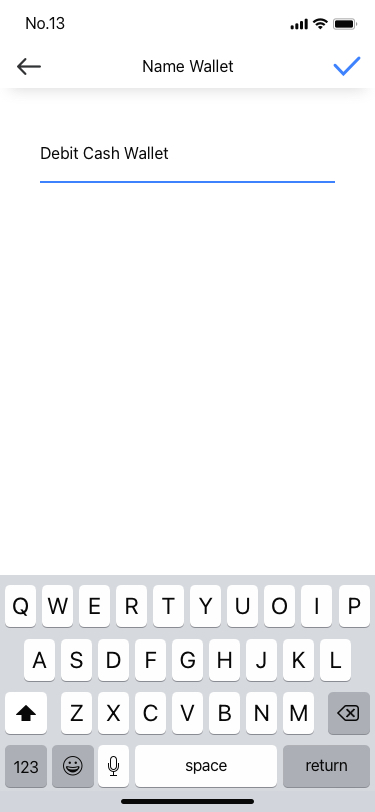
Text in this UI design:
Name Wallet
Debit Cash Wallet